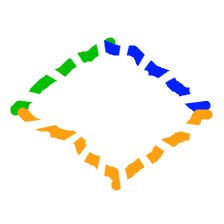
Shape: rhombus